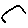
Label: circle